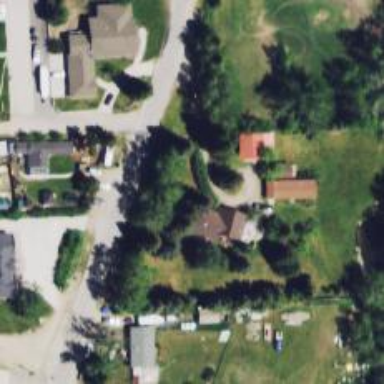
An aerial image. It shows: Driveway.